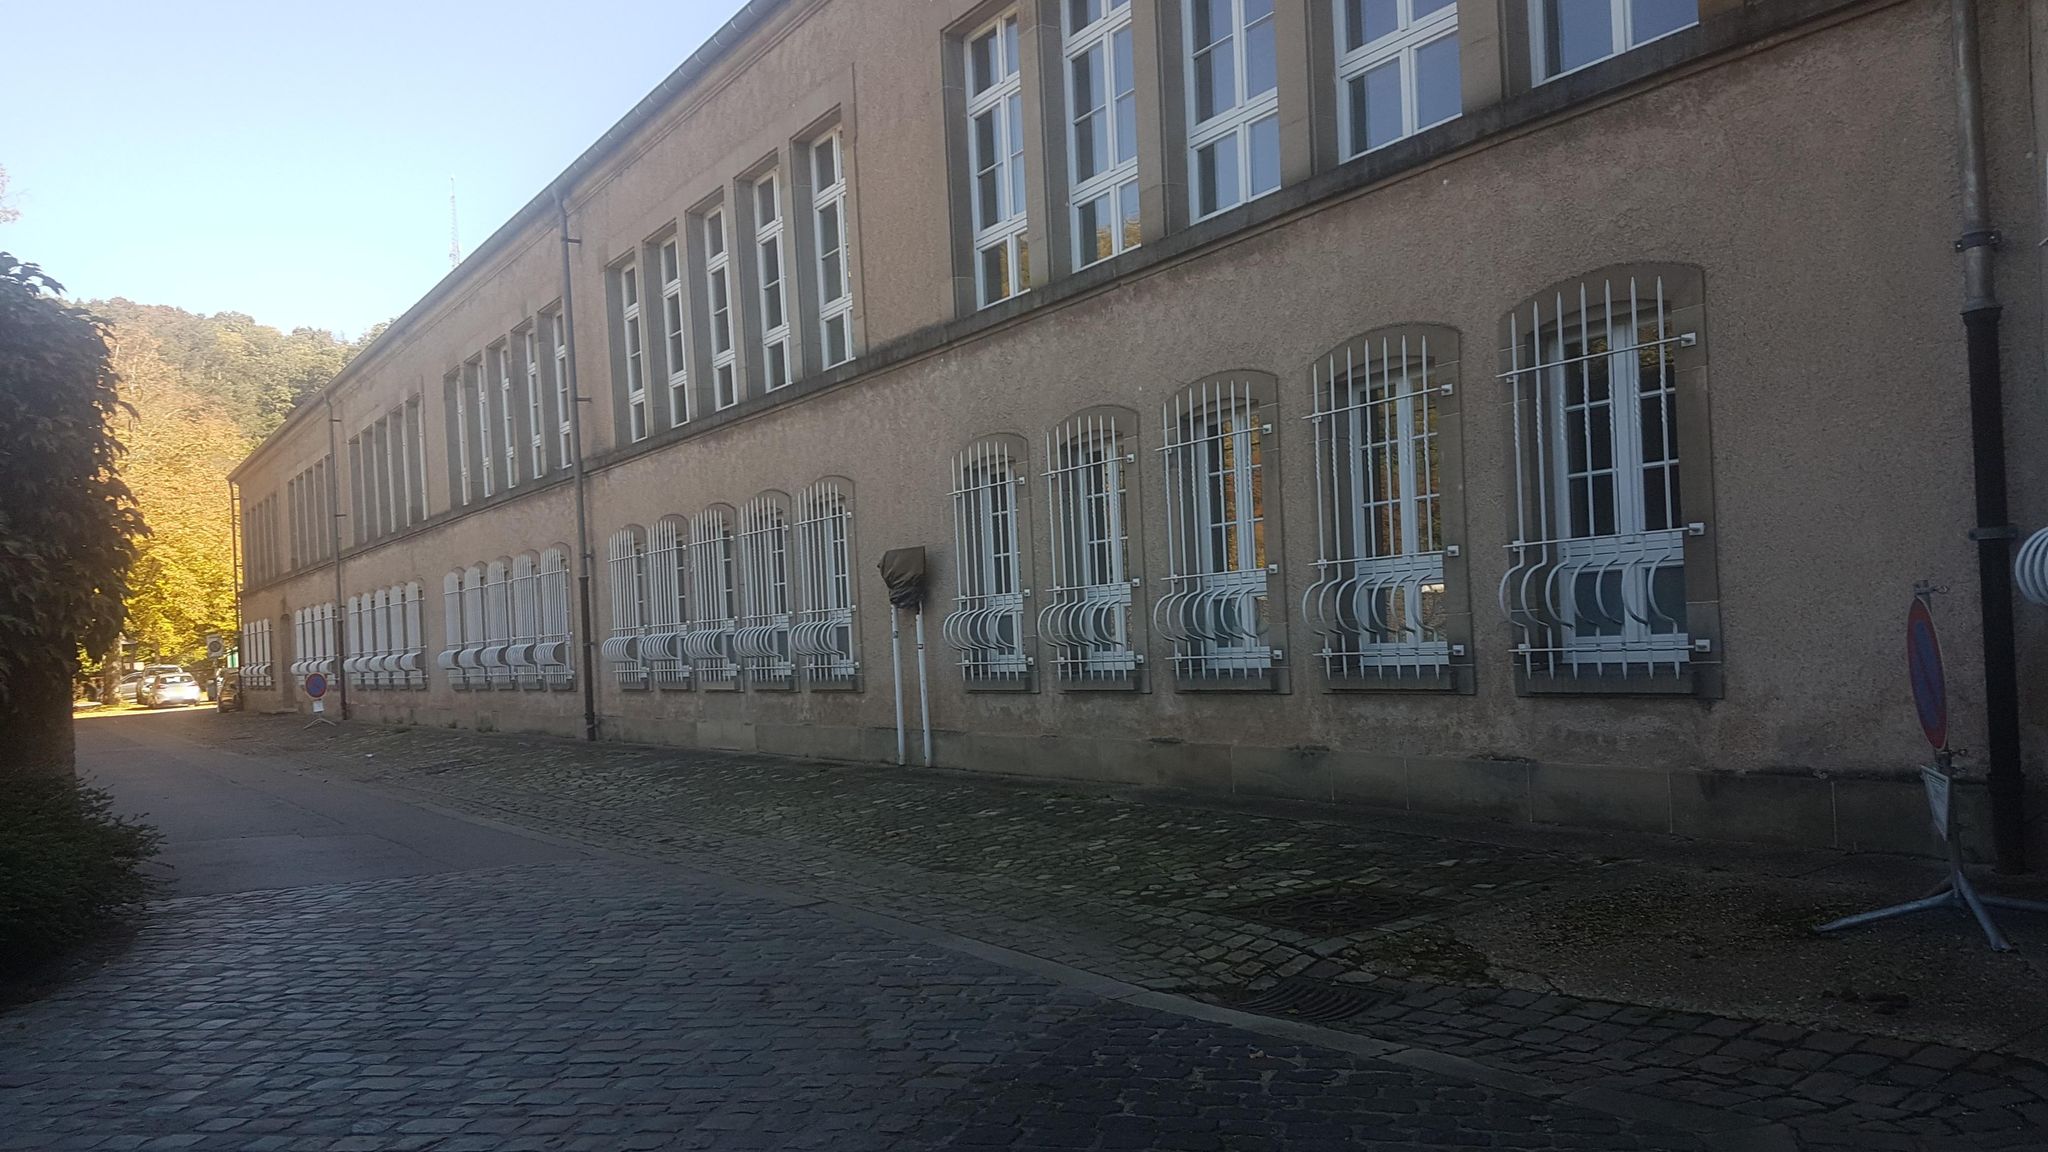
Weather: clear
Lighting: dusk/dawn
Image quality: good
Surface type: walking surface
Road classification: service, living_street
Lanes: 2
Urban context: semi-dense urban cluster
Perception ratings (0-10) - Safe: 5.46, Lively: 6.24, Beautiful: 4.22, Boring: 8.07, Depressing: 2.87, Wealthy: 7.83